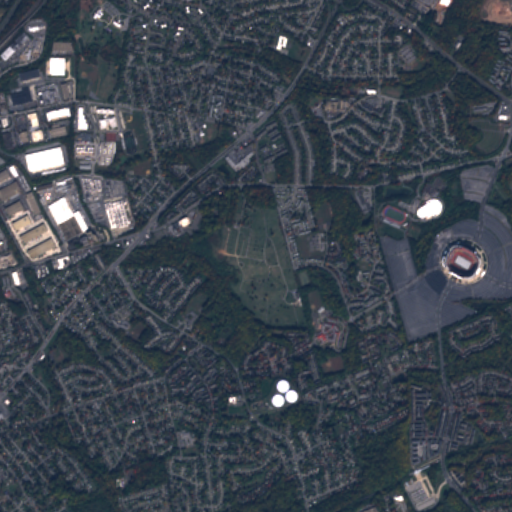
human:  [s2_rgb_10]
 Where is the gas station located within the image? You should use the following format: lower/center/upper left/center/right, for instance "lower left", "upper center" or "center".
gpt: The gas station is located in the center left of the image.
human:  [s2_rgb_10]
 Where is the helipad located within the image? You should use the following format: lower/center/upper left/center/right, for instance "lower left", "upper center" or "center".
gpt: The helipad is located in the center right of the image.
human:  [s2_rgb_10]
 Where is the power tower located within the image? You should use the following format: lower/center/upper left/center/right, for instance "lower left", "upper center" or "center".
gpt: The power tower is located in the upper left of the image.
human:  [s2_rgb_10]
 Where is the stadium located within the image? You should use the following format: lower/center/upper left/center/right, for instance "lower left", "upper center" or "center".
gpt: The stadium is located in the center right of the image.
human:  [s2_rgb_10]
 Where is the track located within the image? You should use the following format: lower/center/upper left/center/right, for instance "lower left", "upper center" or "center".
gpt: The track is located in the center right of the image.
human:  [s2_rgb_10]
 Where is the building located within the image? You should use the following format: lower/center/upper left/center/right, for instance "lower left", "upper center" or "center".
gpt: The building is located in the lower left of the image.
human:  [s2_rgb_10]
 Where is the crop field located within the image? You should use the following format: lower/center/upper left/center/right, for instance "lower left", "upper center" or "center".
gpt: There is no crop field in the image.